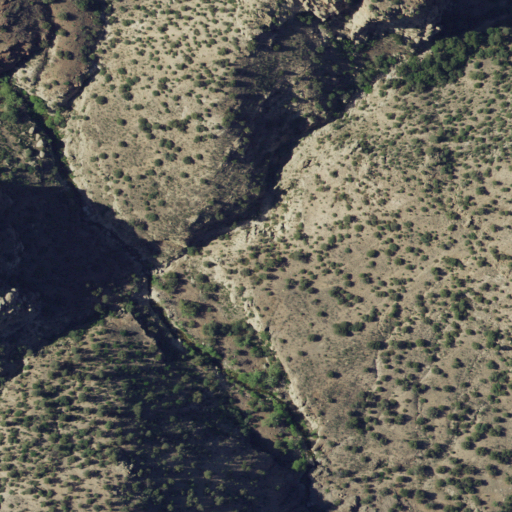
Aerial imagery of valley in New Mexico named Cave Canyon containing shrub, evergreen forest, and grassland